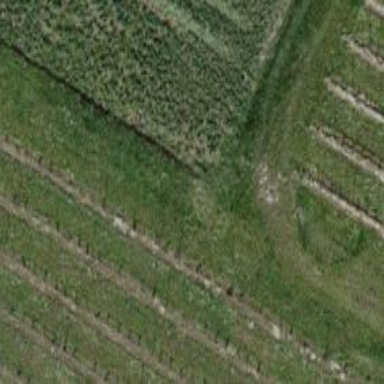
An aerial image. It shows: Grass track with grade5 track type.